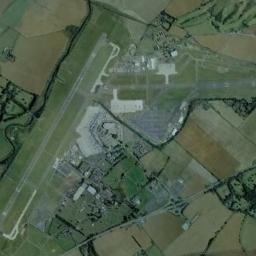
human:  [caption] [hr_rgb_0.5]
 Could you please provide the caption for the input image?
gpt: A complex airport with many runways and buildings surrounded by a brown and green farmland .

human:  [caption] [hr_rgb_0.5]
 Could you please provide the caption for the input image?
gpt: There is an airport in the middle of the field .

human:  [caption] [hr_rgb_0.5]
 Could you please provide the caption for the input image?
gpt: This airport has only one runway, And its color is white .

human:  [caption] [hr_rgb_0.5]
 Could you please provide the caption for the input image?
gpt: An airport with some staggered runways on the farmland with different plants .

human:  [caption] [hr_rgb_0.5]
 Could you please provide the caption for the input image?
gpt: The airport landing strip is flanked by grass .